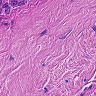
Metastatic tissue present: no